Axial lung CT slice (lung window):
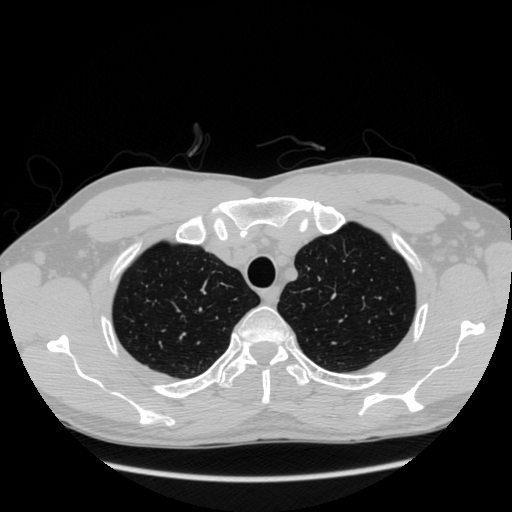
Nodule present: no